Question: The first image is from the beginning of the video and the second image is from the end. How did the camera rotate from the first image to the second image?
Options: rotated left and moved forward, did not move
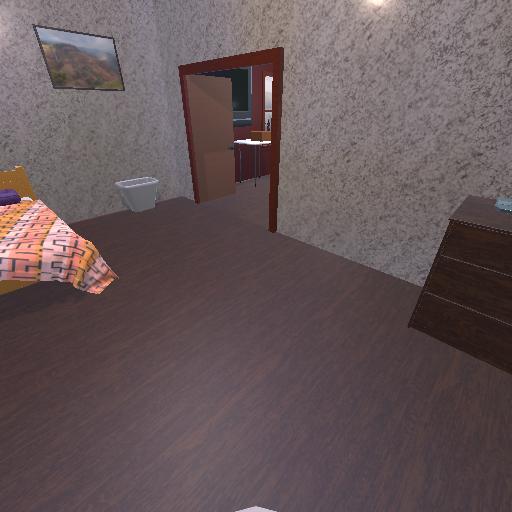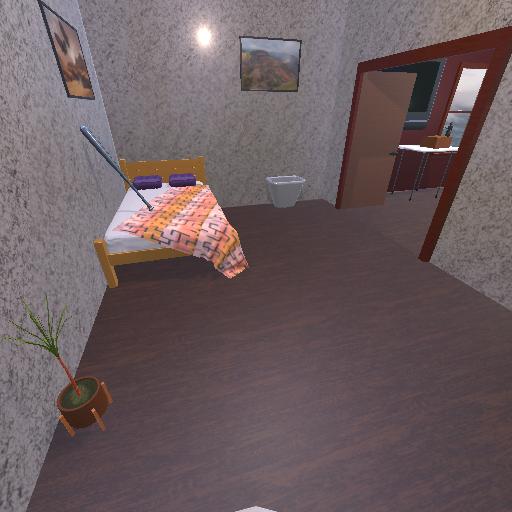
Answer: rotated left and moved forward